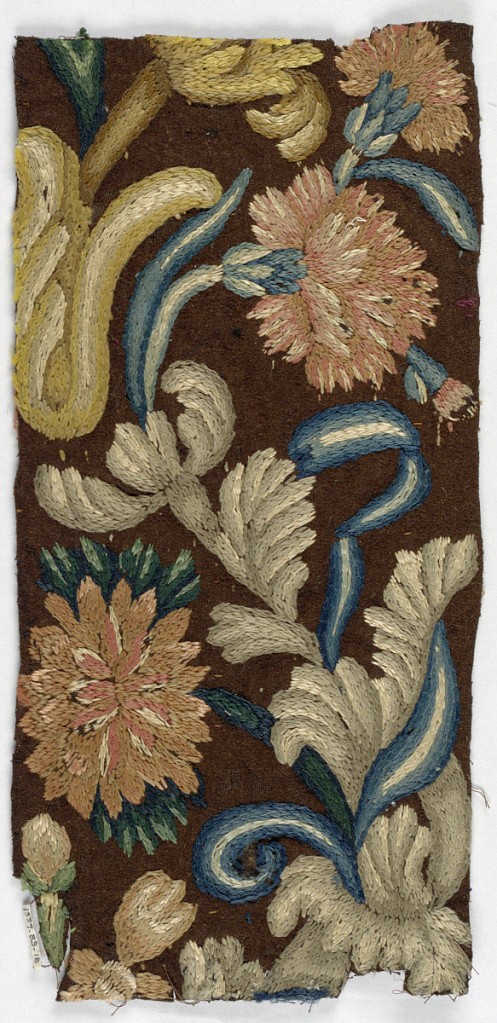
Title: Textile
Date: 17th century
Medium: wool Technique: split stitch embroidery
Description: Heavy brown fabric with fragmentary serpentine floral design embroidered in polychrome wools yarns in split stitfch.